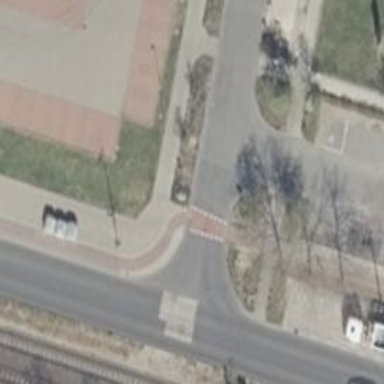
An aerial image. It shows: Uncontrolled road crossing.